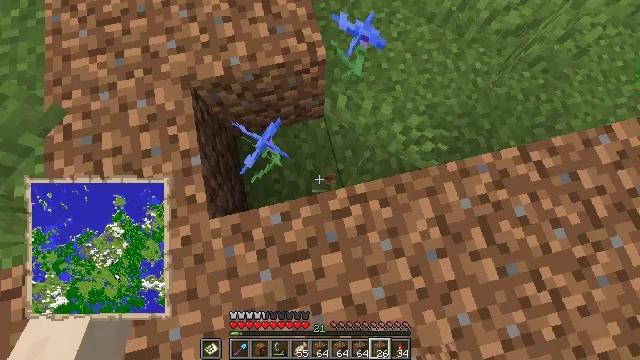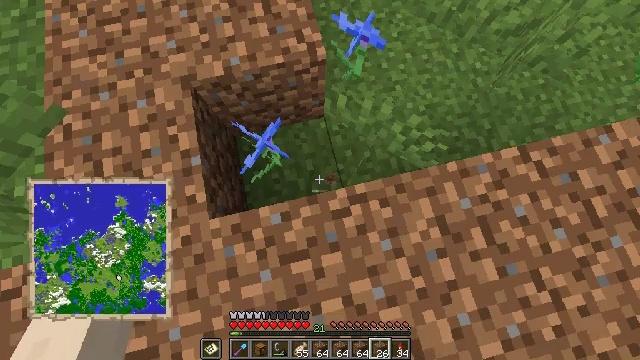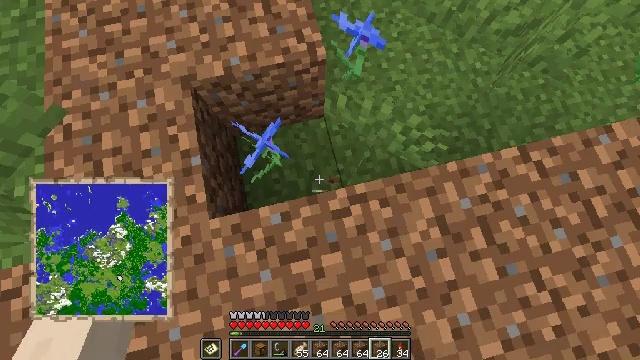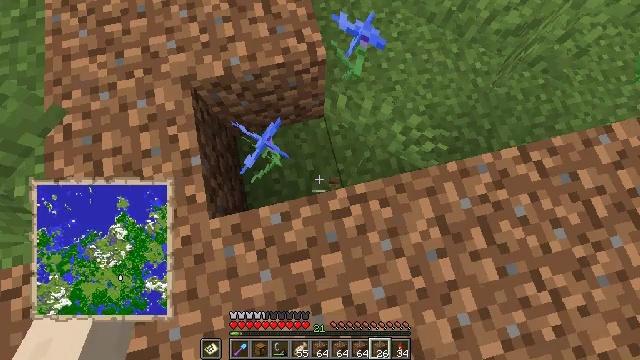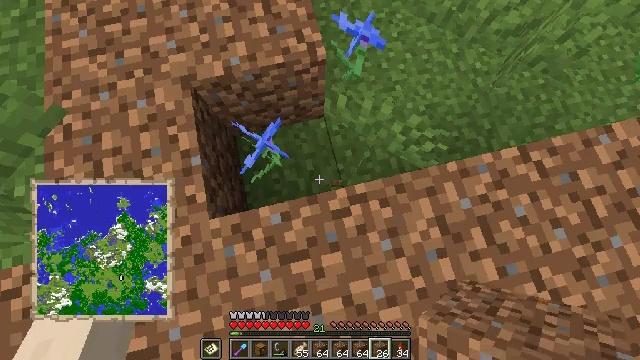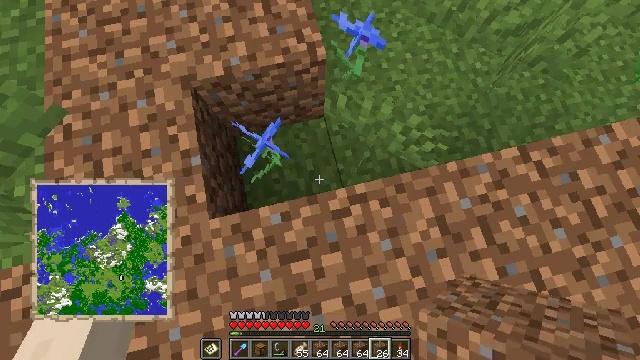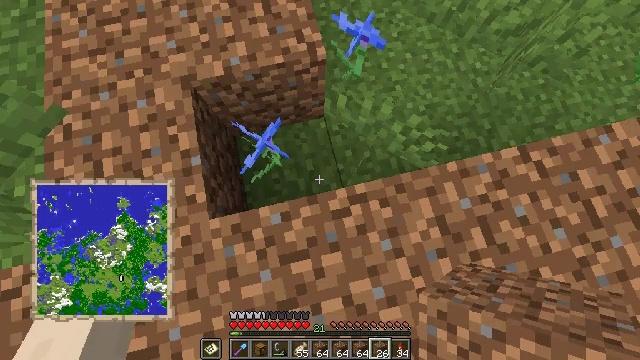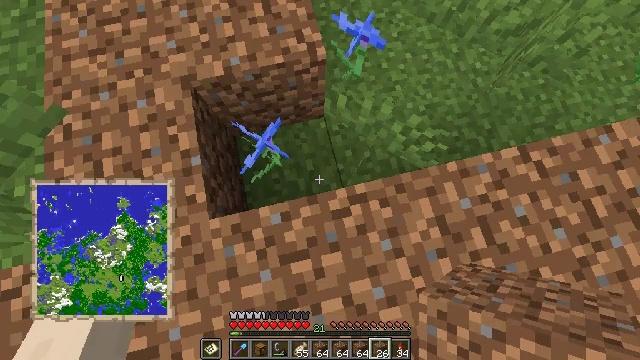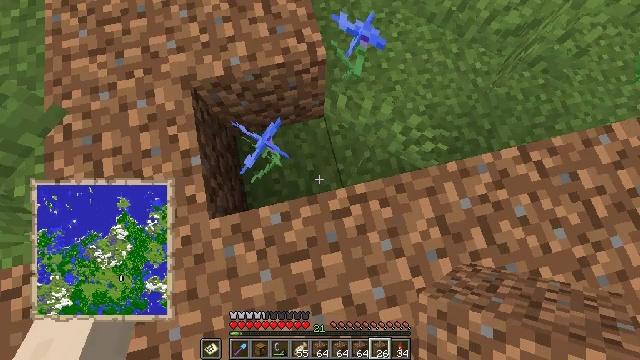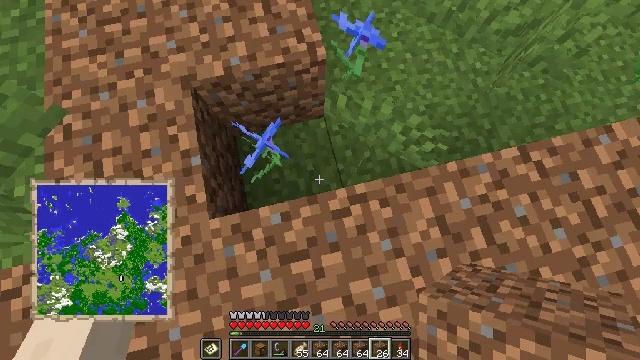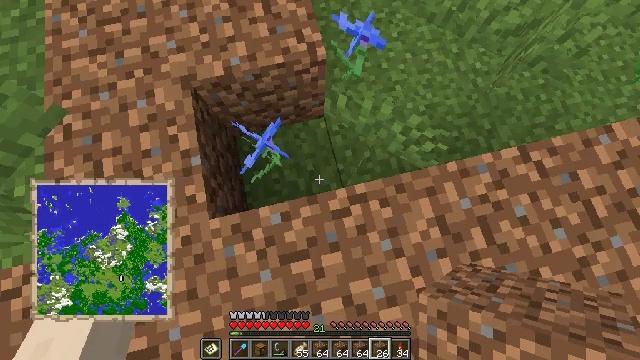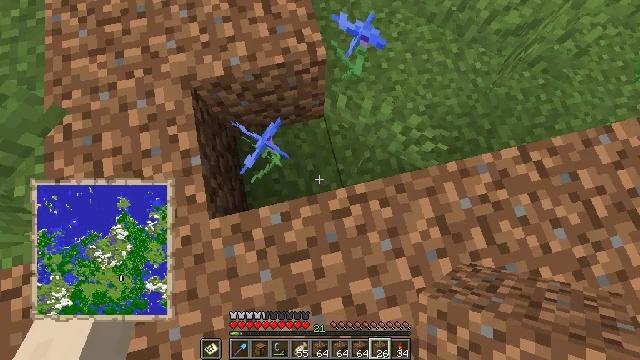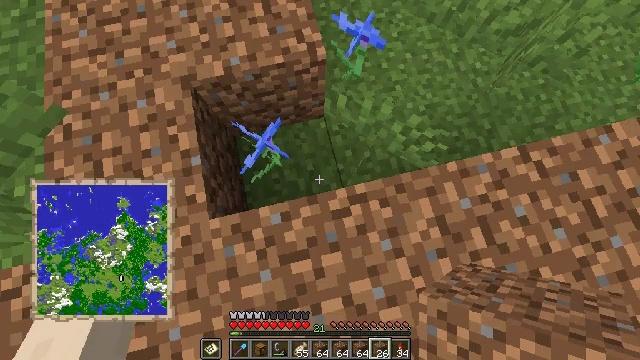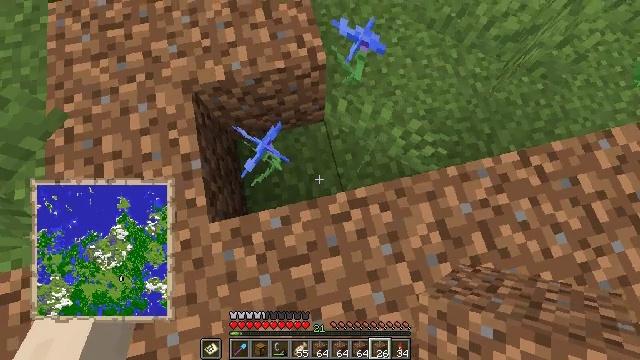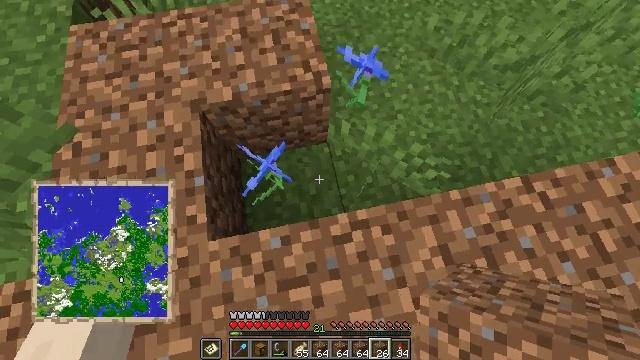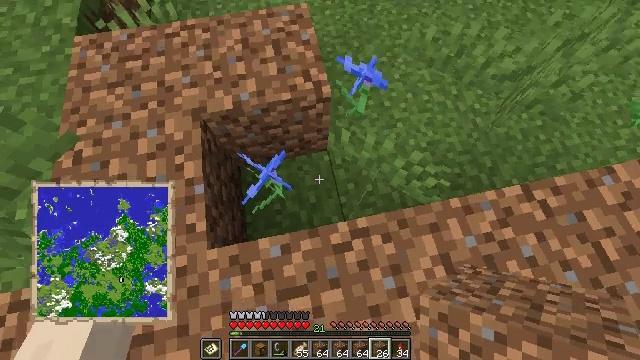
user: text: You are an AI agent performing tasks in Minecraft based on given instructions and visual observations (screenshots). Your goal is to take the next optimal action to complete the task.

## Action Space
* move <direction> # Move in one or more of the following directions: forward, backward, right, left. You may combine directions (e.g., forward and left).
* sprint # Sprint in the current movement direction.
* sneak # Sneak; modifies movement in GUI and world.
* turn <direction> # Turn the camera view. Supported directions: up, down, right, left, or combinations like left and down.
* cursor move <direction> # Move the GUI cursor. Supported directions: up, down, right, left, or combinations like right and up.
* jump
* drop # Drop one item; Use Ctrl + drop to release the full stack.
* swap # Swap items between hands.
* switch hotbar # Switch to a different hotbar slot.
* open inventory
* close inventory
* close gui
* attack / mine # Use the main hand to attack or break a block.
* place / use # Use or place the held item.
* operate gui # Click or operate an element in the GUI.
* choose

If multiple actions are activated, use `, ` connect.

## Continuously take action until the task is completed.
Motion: motion action
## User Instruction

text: Collect a cornflower for blue dye.
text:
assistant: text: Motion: no_op
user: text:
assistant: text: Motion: no_op
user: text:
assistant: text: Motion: no_op
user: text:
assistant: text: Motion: no_op
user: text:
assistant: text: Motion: no_op
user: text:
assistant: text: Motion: no_op
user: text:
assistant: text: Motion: no_op
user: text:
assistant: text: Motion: no_op
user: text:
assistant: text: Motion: no_op
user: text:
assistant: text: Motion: no_op
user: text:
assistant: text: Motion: no_op
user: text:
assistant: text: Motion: no_op
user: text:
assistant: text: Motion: no_op
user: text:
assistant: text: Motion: turn left and up
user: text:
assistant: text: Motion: turn up
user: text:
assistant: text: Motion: turn left and up
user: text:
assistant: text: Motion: turn left and up
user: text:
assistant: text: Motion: turn up
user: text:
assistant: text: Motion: turn up
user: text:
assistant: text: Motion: use / place
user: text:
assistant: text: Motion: use / place
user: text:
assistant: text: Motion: use / place
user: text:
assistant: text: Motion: no_op
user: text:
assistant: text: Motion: no_op
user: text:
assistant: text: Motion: turn left and up
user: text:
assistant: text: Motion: turn left and up
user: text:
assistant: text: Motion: use / place
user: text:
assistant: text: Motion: use / place
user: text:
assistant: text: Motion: turn left and down
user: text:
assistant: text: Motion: turn left and down